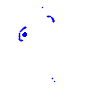
Particle: pion